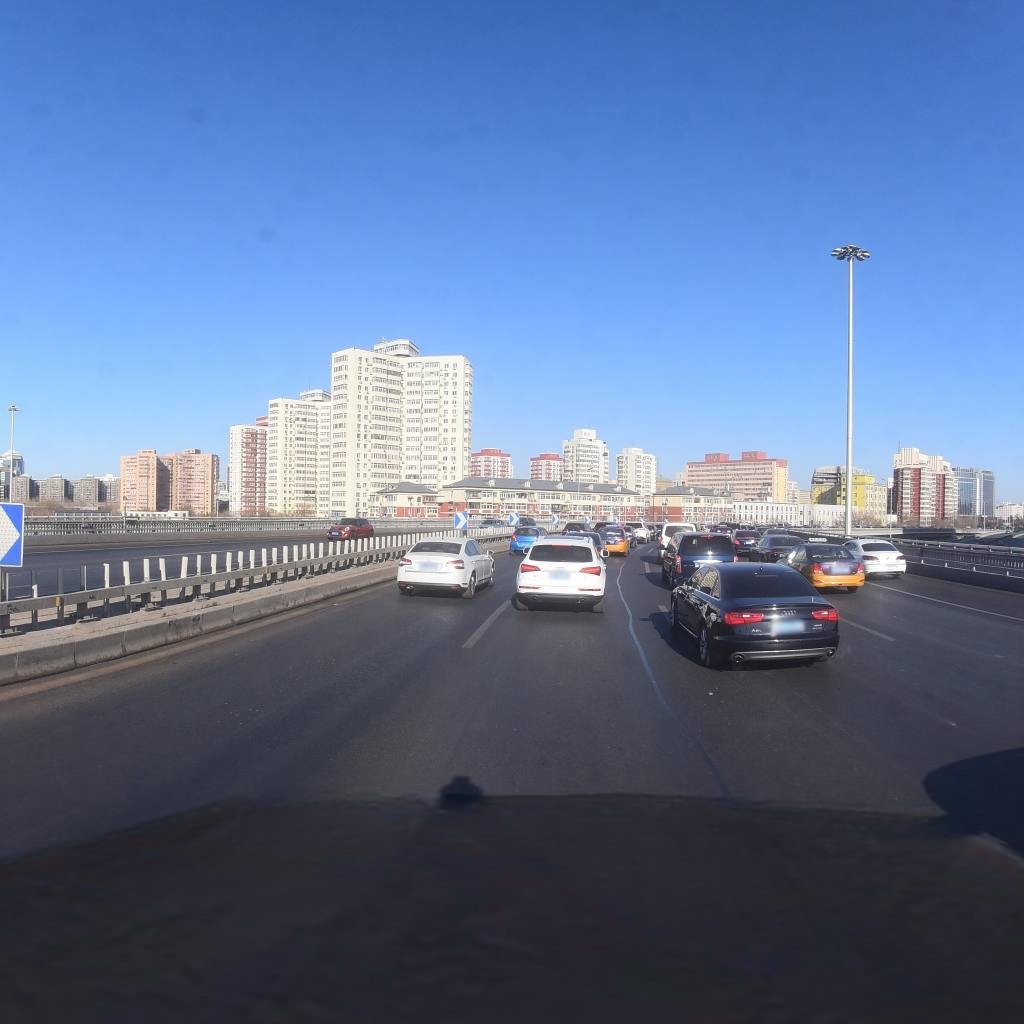
Region: Xicheng
Road damage annotations: longitudinal patch